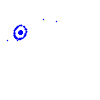
Particle: pion